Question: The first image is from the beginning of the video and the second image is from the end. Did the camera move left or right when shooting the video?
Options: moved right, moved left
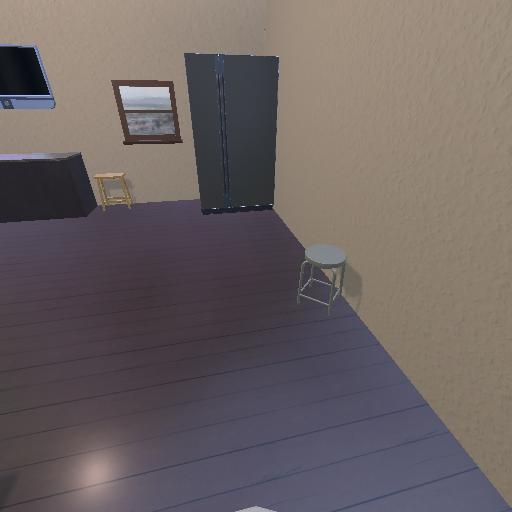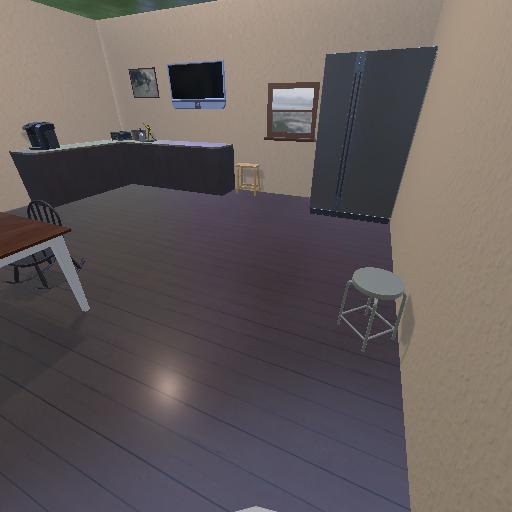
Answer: moved right